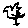
Label: bird